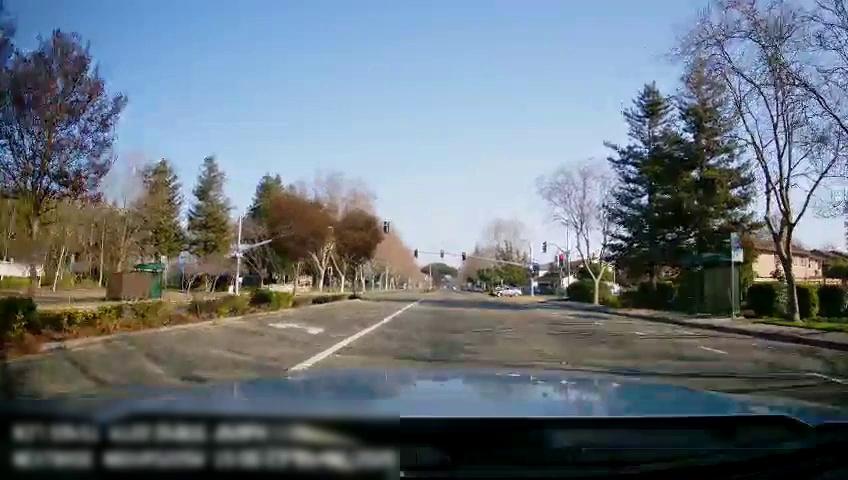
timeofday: Day
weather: Sunny
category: Drivable Space
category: Drivable Space
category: Vehicles | SUV
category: Vehicles | Car
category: Vehicles | Car
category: Vehicles | SUV
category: Lanes | Current Lane
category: Lanes | Current Lane
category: Lanes | Alternate Lane
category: Traffic | Lights
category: Traffic | Lights
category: Traffic | Lights
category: Traffic | Signs
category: Traffic | Lights
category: Traffic | Lights
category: Traffic | Signs